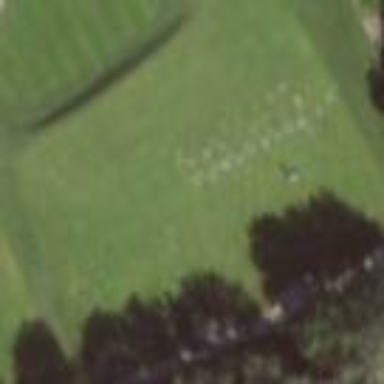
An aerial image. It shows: Grassy area designated as golf tee.